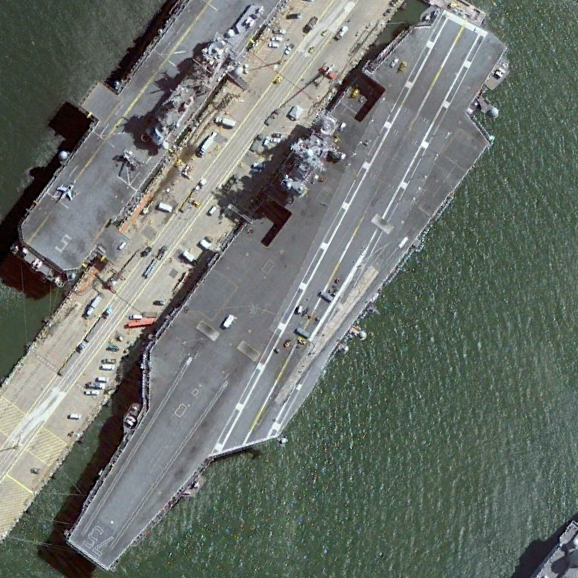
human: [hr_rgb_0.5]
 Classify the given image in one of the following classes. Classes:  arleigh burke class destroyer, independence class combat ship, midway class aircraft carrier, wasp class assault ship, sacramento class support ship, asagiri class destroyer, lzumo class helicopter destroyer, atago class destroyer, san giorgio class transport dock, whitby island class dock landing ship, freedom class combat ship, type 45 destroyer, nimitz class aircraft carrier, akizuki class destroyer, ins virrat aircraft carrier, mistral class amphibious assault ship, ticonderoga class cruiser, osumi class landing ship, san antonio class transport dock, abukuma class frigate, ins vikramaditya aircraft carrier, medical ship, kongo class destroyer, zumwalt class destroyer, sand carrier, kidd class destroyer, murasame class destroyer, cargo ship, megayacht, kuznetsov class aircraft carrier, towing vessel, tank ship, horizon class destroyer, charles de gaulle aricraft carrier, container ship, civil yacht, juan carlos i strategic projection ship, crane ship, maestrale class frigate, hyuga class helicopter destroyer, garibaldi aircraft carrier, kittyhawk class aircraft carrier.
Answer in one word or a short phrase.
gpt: Nimitz class aircraft carrier